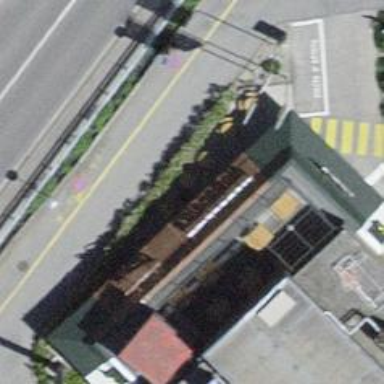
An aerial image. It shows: Café.